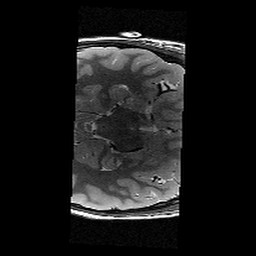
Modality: T2w
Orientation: axial
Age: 12
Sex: male
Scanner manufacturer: siemens
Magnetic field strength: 3 T
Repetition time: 9.23 s
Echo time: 0.067 s